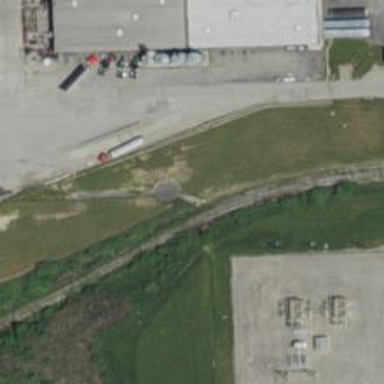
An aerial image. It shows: Rail spur service.